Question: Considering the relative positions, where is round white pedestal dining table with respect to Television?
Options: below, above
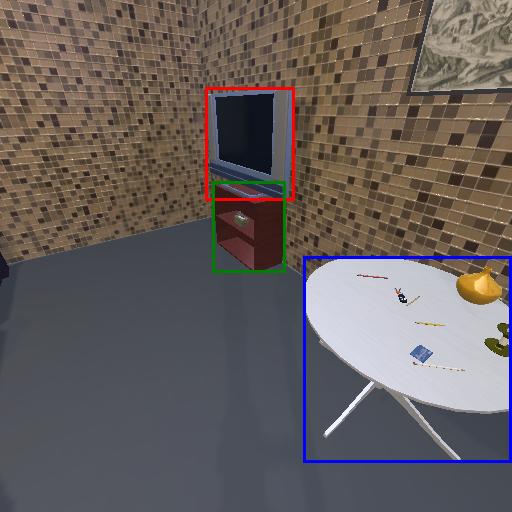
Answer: below